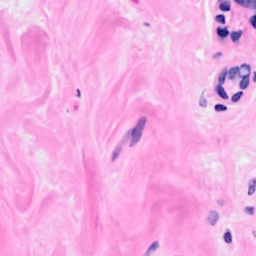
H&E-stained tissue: Breast